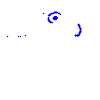
Particle: electron